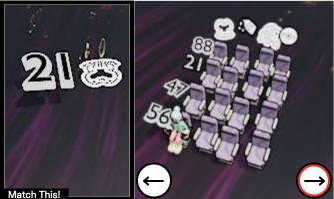
Task: seats
Answer: no